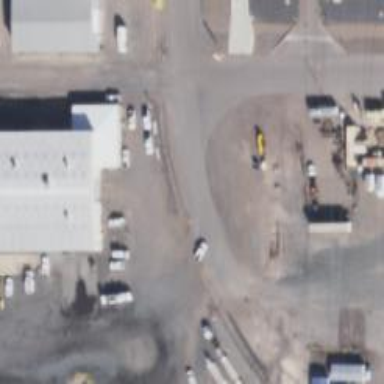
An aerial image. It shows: Rail spur service.